The plot shows how the frequency content of a bearing vibration signal evolves over time (STFT spectrogram). What is the most likely bearing condition (normal, inner_race, outer_race, ball)?
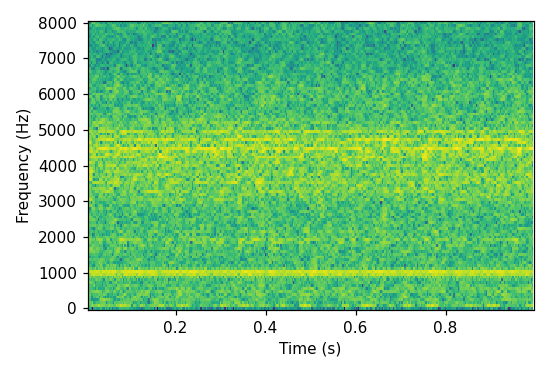
Answer: outer_race